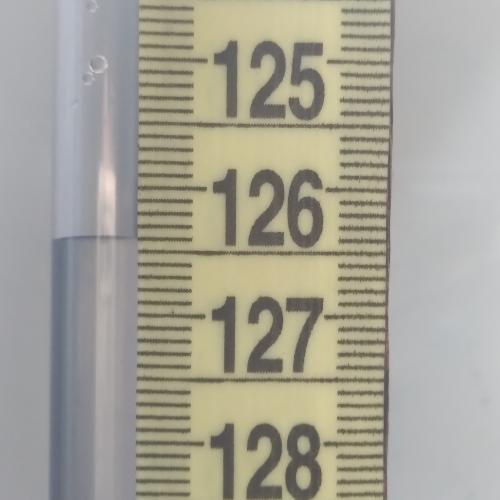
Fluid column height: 126.4 cm